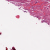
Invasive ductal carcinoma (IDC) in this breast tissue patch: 0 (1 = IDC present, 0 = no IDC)